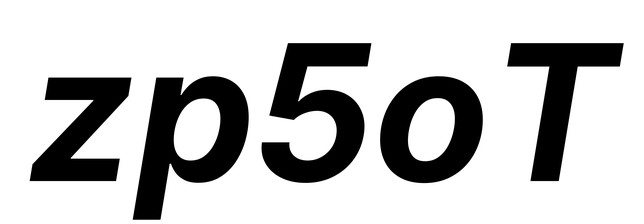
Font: Inter-Italic_Bold_Italic